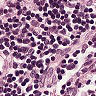
Metastatic tissue present: no